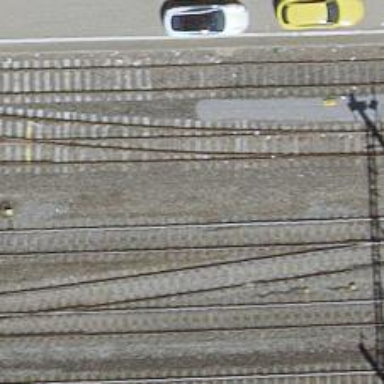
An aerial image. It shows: Railway siding for service.